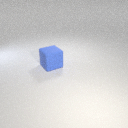
large blue rubber cube